Question: I want to create a dialog with a pointer which points to where the user has tapped. Something like what has been done in the native music app. I searched a lot, but don't know what exactly it is called, so i am attaching the screenshot of what I want to achieve.

Creating a dialog is easy, but how do I make it "point" dynamically?
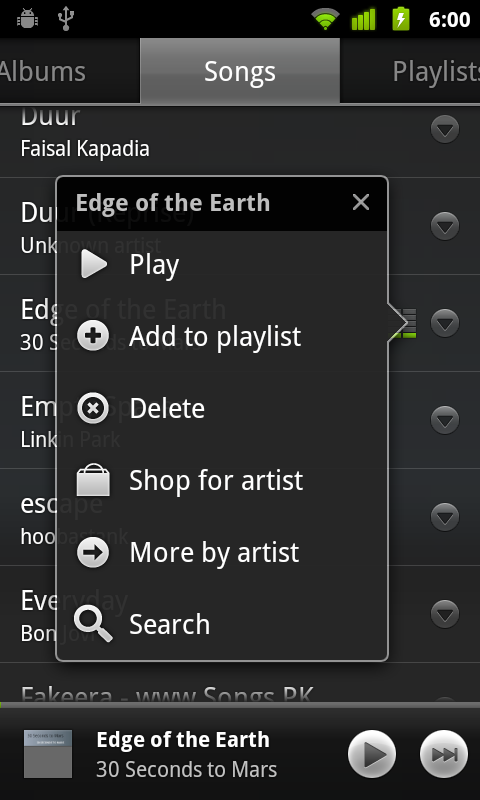
Answer: you should got for PoPUpWindow in android here is link for this..
<URL>